Question: How I can create a custom shape changing dialog form in Firemonkey using Delphi XE3.
I want create two layout with some components(buttons,edits) inside any one of them, and one button in the first layout with name "SHOW/HIDE MORE DETAILS ",
So this button will do:
layout2.visible:=false
With this layout2 component hide but not auto align and auto size form.
How i can doit?
Here image example about what i want to do

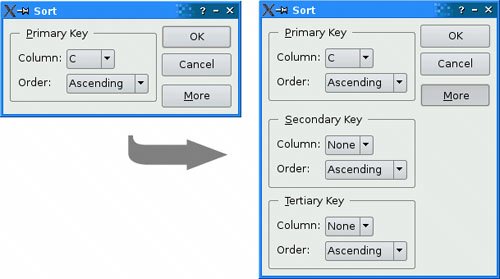
Answer: Simply control the Forms Height Property to expand or contract the form. Any control that is not being painted in the client area still remains in the same position regardless.
Make sure that you disable your none-visible components when contracting the form, despite not being drawn they can still receive focus.